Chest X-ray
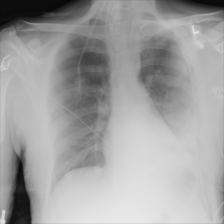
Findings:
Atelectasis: negative
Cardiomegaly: negative
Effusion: negative
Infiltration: negative
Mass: negative
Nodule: negative
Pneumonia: negative
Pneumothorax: positive
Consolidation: negative
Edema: negative
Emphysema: negative
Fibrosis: negative
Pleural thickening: negative
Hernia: negative